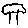
Label: tree